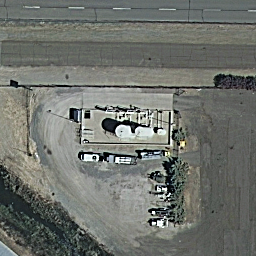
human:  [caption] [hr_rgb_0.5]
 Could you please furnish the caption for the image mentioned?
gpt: Some small storage tanks are on the ground with some buildings and cars beside .

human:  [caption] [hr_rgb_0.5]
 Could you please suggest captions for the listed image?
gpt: There are some small storage tanks on the ground with some buildings beside .

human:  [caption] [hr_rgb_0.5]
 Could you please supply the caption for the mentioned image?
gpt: There are some small same storage tanks on the ground .

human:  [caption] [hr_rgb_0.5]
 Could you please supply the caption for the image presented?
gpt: Some small storage tanks are on the ground with some cars beside .

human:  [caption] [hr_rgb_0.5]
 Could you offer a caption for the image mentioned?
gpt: Some small same storage tanks are on the ground .